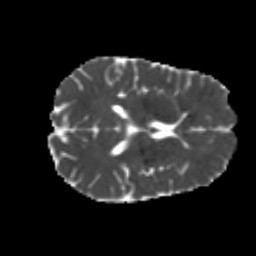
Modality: MD
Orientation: axial
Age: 25
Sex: male
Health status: healthy
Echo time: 0.074 s